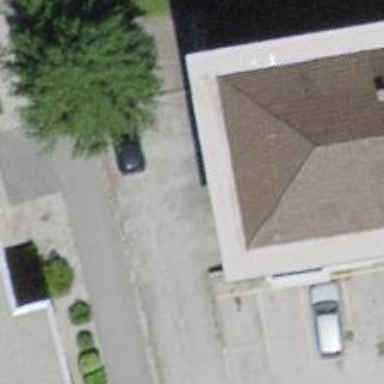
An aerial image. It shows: Parking entrance.